Interaction volume radius: 5 \u00c5
Interaction volume height: 35 \u00c5
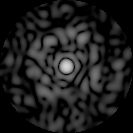
Disorder parameter: 0.8242